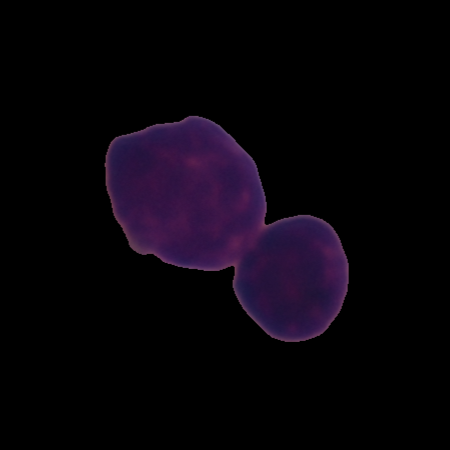
Label: healthy